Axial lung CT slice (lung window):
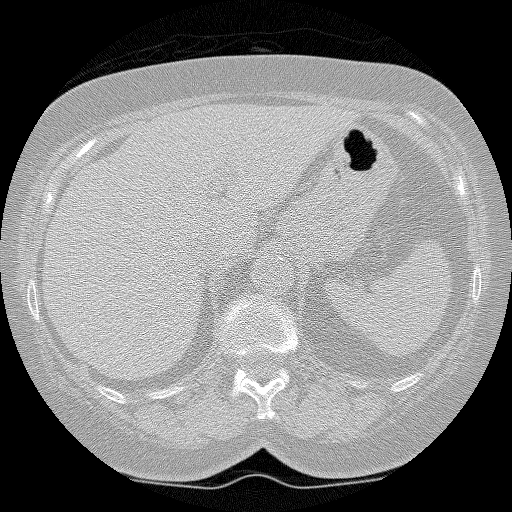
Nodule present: no